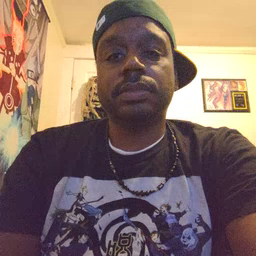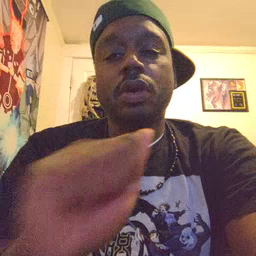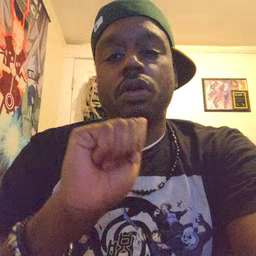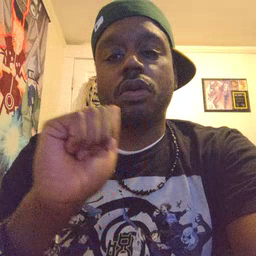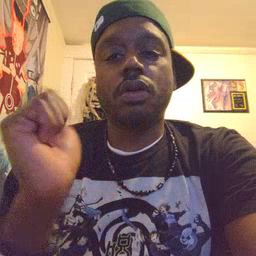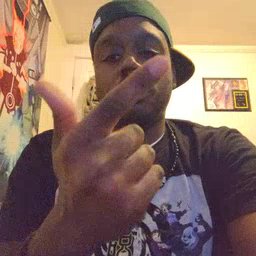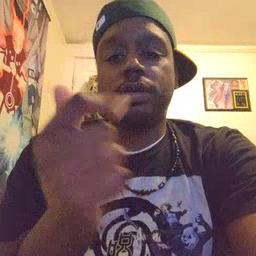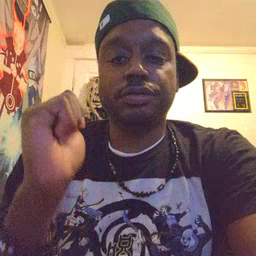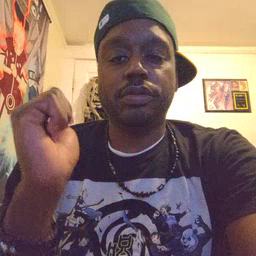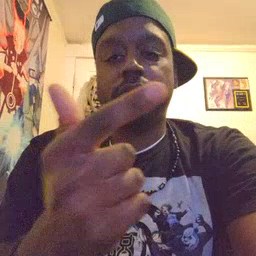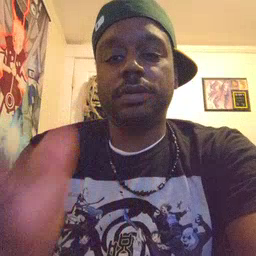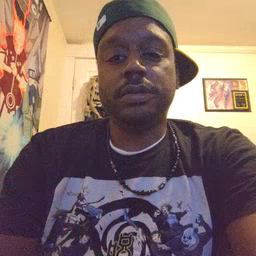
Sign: all